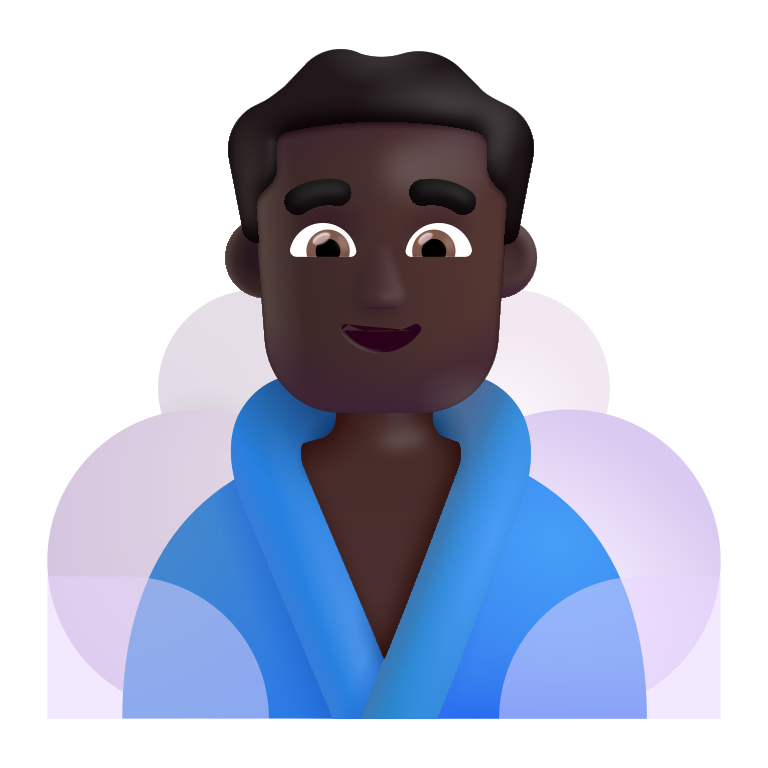
man in steamy room color dark